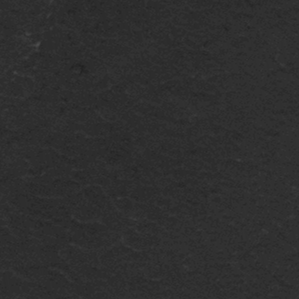
Label: frost